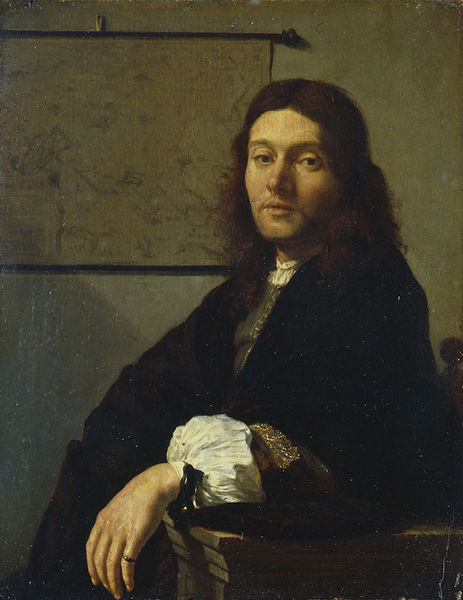
Titel: Bildnis eines jungen Mannes
Künstler: Frans van d. Ä.  Mieris
Standort: Karlsruhe
Institution: Staatliche Kunsthalle Karlsruhe
Schlagwörter: dunkel, gemälde, hand, haut, mann, schatten, weiß, sitzen, braun, elegant, finger, frau, haar, hintergrund, licht, mund, nase, raum, schwarz, stuhl, tisch, zeichnung, zimmer, blick, bart, hemd, jacke, wand, architektur, arm, augen, bluse, gesicht, lang, pelz, rembrandt, sockel, spitze, ärmel, bild, bildnis, hals, herr, holland, niederlande, portrait, porträt, öl, gewand, haare, mantel, pose, sessel, sitzend, adel, augenbrauen, kinn, locken, renaissance, scheitel, traurig, schrank, armlehne, lehne, sitz, ölgemälde, lehnen, brauen, podest, rüsche, rüschen, nagel, selbstporträt, ring, antike, lockig, mundwinkel, selbstbildnis, vermeer, karte, selbstportrait, halbprofil, gelassen, mittelalter, wams, müde, forscher, plan, landkarte, edelmann, entdecker, borde, klassik, lehnend, armstütze, offenes haar, weltkarte, geograph, hare, langes haar, halbbild, uagen, haare#, 'mann, entdeker, ssdfsdfsdfs, sdfgjdghgjfghjfgh, wandj